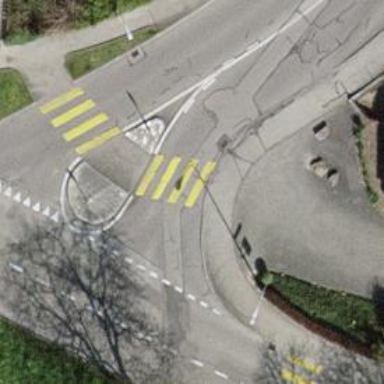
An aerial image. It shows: Uncontrolled zebra crossing with pedestrian island.